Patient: sex F, age 57
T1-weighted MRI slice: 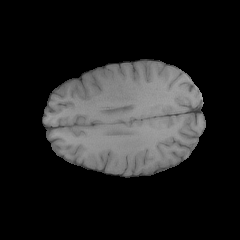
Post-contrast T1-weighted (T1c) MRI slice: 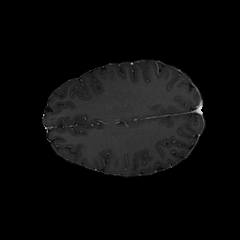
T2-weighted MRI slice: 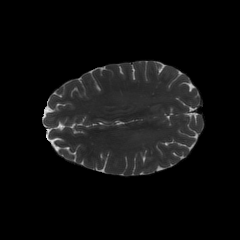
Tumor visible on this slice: no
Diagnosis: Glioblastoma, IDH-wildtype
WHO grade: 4